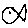
Label: fish